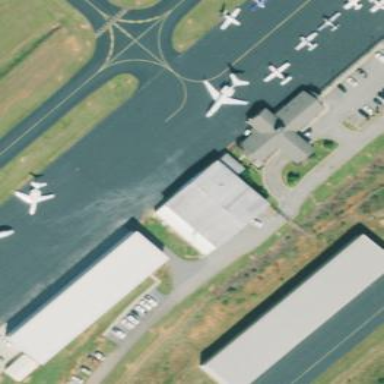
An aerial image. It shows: Hangar located at airport.